Question: For my api I need to have an md5 result for all routes, so I use:
'''
server.ext('onPreResponse', function(request, reply) {
var content = request.response.source;
var code = request.response.statusCode;
if(typeof request.headers.md5 != 'undefined' && code == 200) {
content = md5(content);
}
if(!DEBUG && code != 200){
content = "Error";
}
reply(content).code(code);
});
'''
When the response is a 404 error, the 'request.response' doesn't have a 'response.statusCode'...
I can handle this with:
'''
if(typeof code == 'undefined'){
code = 404;
}
'''
But when I try to view the documentation generated with Lout, I have this:

How can I properly forward the code message?
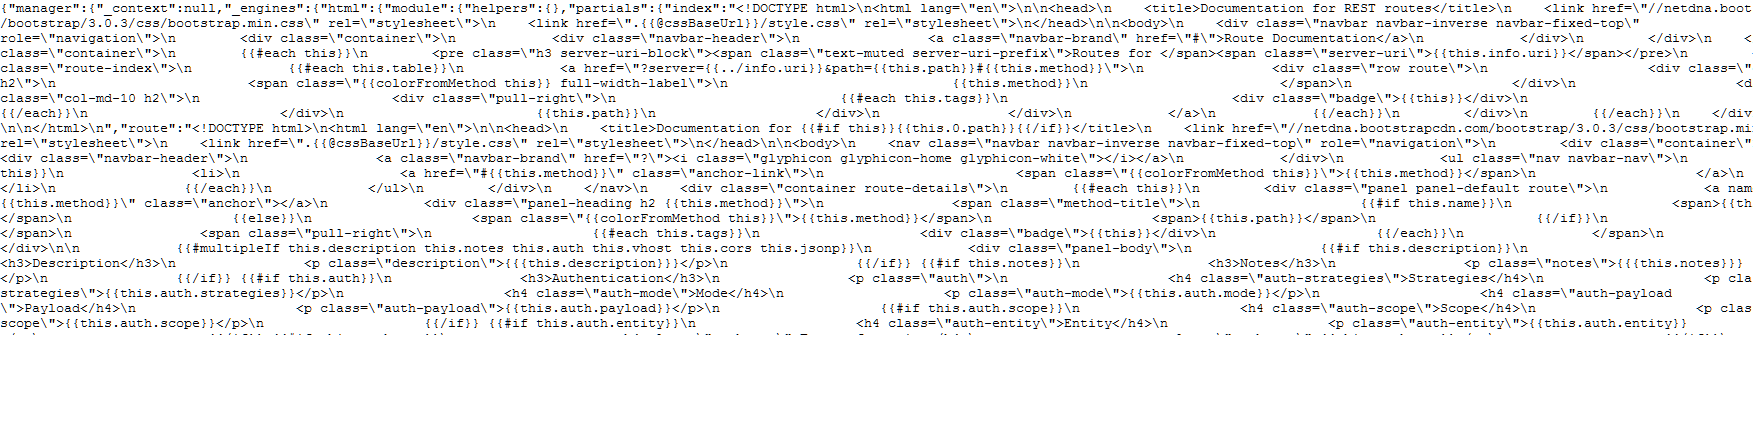
Answer: You probably want to use 'reply.continue()' rather than 'reply().code()'
A very similar question was answered here: <URL>